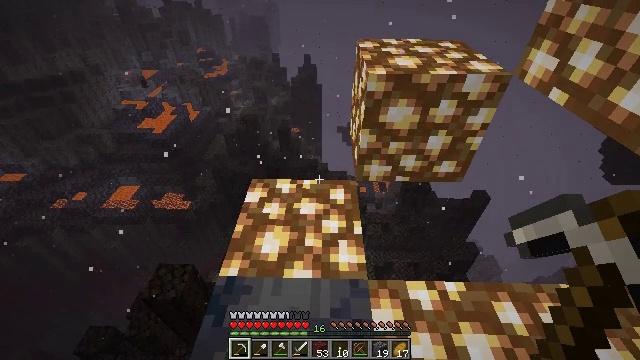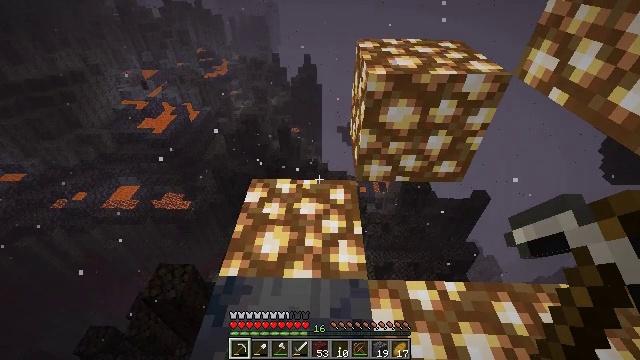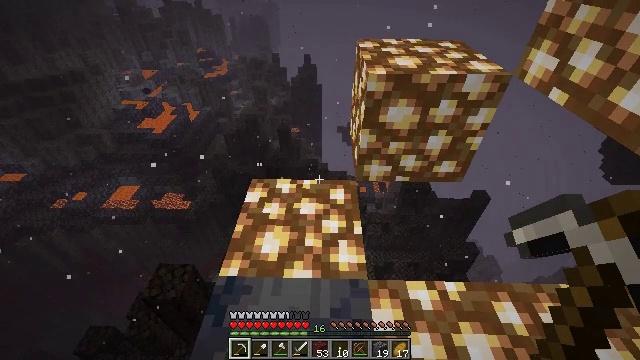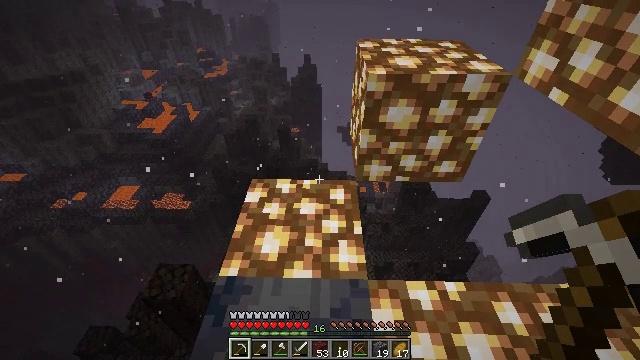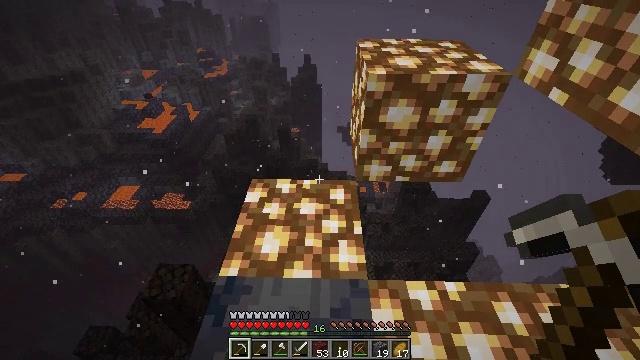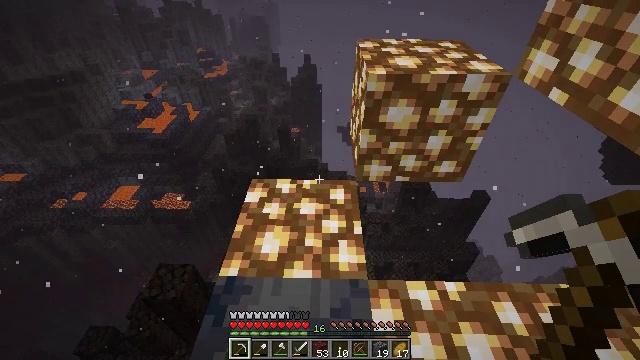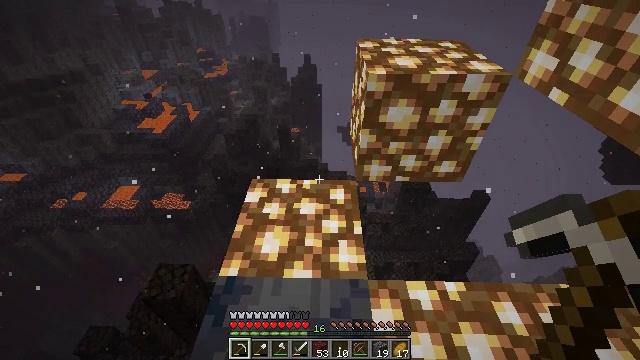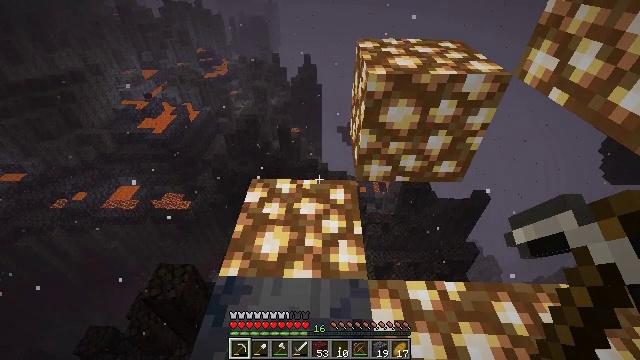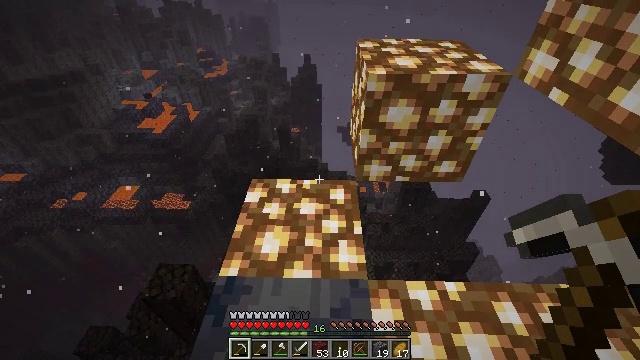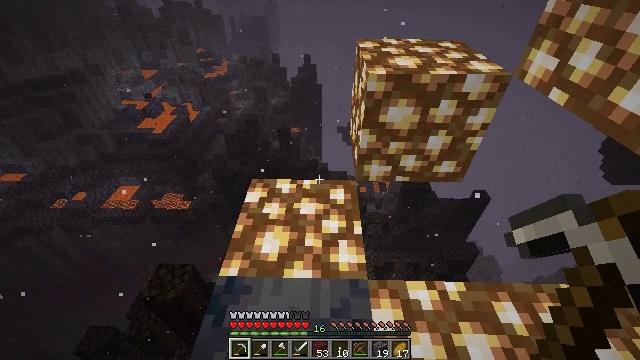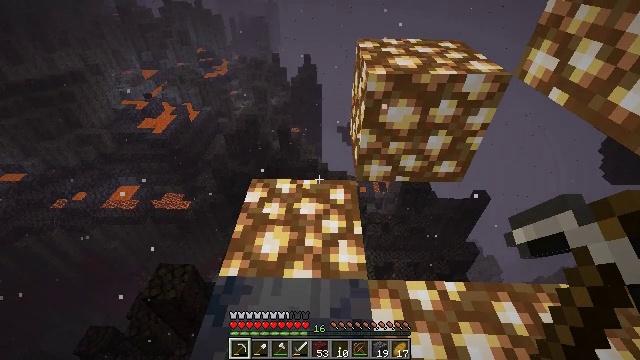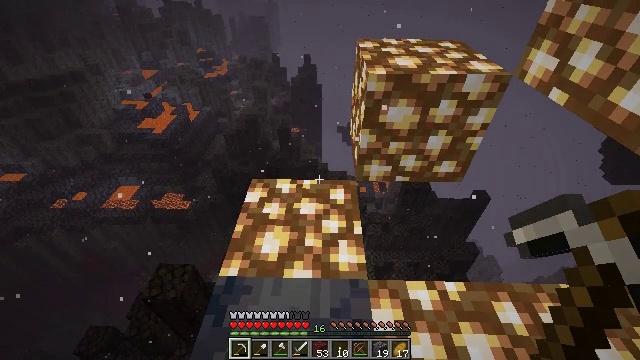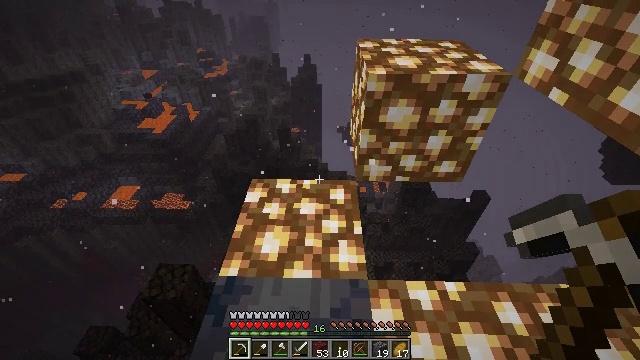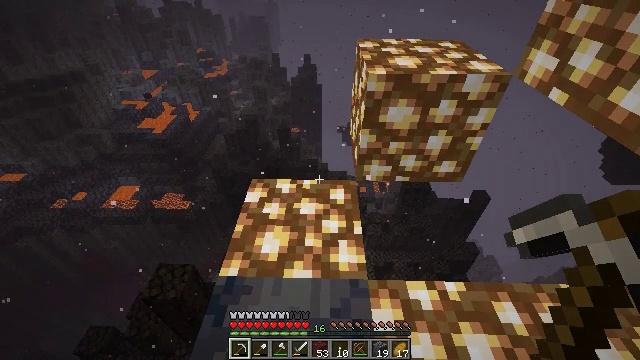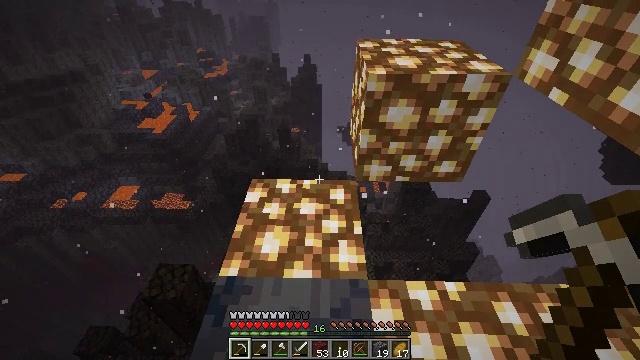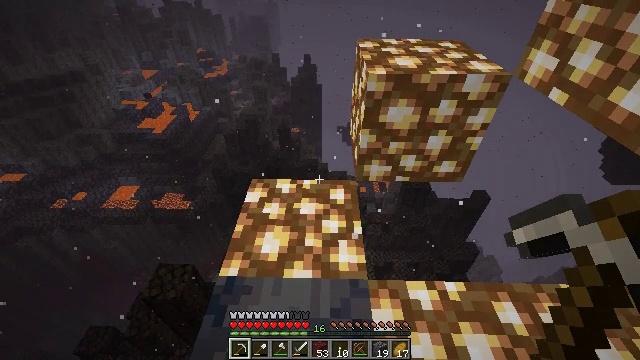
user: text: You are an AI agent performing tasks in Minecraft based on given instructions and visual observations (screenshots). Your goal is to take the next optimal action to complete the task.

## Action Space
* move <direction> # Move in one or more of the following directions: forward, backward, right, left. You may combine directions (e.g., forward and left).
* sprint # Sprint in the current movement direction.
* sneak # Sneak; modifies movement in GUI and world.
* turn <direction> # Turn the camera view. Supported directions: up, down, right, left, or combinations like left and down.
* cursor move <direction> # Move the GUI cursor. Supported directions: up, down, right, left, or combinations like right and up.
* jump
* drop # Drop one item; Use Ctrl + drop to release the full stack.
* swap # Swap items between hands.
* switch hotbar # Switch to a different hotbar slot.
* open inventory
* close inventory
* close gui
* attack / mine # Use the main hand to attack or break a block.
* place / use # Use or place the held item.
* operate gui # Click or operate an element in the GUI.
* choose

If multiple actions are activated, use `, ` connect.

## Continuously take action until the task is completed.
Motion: motion action
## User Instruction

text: Break the glowstone to gather its dust.
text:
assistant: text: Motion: no_op
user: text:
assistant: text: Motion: no_op
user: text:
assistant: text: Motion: no_op
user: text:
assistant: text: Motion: no_op
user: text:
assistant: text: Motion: no_op
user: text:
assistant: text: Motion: no_op
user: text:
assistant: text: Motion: no_op
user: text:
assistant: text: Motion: no_op
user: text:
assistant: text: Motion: no_op
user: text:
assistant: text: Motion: no_op
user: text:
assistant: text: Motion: no_op
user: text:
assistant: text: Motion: no_op
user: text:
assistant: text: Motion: no_op
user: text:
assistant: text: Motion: no_op
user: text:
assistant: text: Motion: no_op
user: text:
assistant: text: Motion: no_op
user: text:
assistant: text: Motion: no_op
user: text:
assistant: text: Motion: no_op
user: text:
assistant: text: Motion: no_op
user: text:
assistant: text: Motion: no_op
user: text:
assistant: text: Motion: no_op
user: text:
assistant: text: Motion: no_op
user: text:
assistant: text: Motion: no_op
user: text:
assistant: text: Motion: no_op
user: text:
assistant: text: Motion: no_op
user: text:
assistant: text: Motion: no_op
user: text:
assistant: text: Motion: no_op
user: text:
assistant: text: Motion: no_op
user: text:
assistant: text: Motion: move forward
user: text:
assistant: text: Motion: move forward